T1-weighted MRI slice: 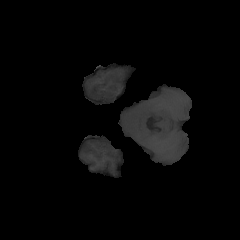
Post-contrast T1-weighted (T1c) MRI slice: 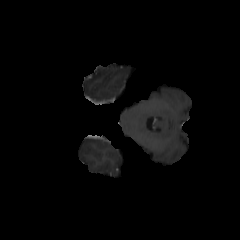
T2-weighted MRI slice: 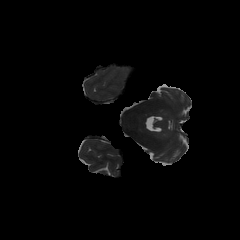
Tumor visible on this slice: no